Question: I have a horizontal list of images in my android application. But the problem is some of the images seems to not follow the layout I've defined in my xml. Like this:

my layouts look like this:
'''
<LinearLayout xmlns:android="http://schemas.android.com/apk/res/android"
android:layout_width="match_parent"
android:layout_height="match_parent"
android:background="@drawable/back_shop_list"
android:orientation="horizontal">
<com.devsmart.android.ui.HorizontalListView
android:id="@+id/shop_hlist_view"
android:layout_width="match_parent"
android:layout_height="match_parent"
android:paddingLeft="5dp"
android:paddingRight="5dp"
android:scrollX="1dp"
android:scrollY="1dp"
android:overScrollMode="always" >
</com.devsmart.android.ui.HorizontalListView>
</LinearLayout>
'''
then my
'''
<LinearLayout xmlns:android="http://schemas.android.com/apk/res/android"
android:layout_width="match_parent"
android:layout_height="match_parent"
android:orientation="vertical"
android:translationY="200dp" >
<FrameLayout
android:id="@+id/framelayout"
android:layout_height="wrap_content"
android:layout_width="wrap_content"
android:layout_gravity="center"
android:orientation="vertical"
android:paddingLeft="8dp"
android:paddingRight="8dp" >
<ImageView
android:id="@+id/img"
android:clickable="true"
android:adjustViewBounds="true"
android:layout_width="360dp"
android:layout_height="360dp" />
<ProgressBar
android:id="@+id/img_progress"
style="?android:attr/progressBarStyleLarge"
android:layout_width="wrap_content"
android:layout_height="wrap_content"
android:indeterminate="true"
android:translationY="150dp"
android:translationX="140dp" />
</FrameLayout>
<TextView
android:id="@+id/labelText"
android:layout_width="fill_parent"
android:layout_height="wrap_content"
android:translationX="10dp"
android:textColor="#dc6800"
android:textSize="16sp"
android:textStyle="bold" />
<!-- Description label -->
<TextView
android:id="@+id/desc"
android:layout_width="fill_parent"
android:layout_height="wrap_content"
android:translationX="10dp"
android:textColor="#acacac"
android:paddingBottom="2dip">
</TextView>
</LinearLayout>
'''
My guess is that the size of my image is lesser than what my ImageView layout_width and height. Or I dont really know what causes this problem.
But any help will do, please. Thanks.
EDIT: What I really wanted is that if the image is like image 4 and image 5, it should not have those spaces. I've tried getting the size of the image from my ImageLoader then set the layout parameters height and width in there while images are loaded. But it looked worse.
Are there other ways in which i can dynamically adjust my ImageView if ever the images are like image 4 and 5?
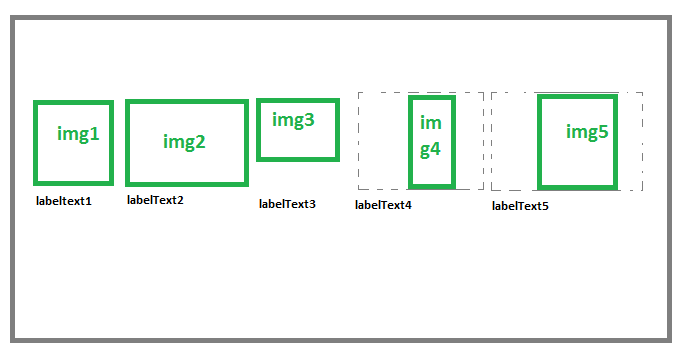
Answer: ## If actually you want to make the image occupy the desired space
try adding this image View property to your ImageView
You can try others I usually use 'fitXY' out of the predefined list you will get there in XML Layout
'''
android:scaleType="fitXY"
'''
so as to make this property work we also need
'''
android:adjustViewBounds="true"
'''
that you have already added in your case
## If actually you want to avoid on blank spaces and let the image occupy as much space as it want
In my layout I am using two image views to show a demo
'''
<?xml version="1.0" encoding="utf-8"?>
<LinearLayout xmlns:android="http://schemas.android.com/apk/res/android"
android:id="@+id/ll_numbers"
android:layout_width="match_parent"
android:layout_height="match_parent"
android:layout_alignLeft="@+id/tv_numbers"
android:layout_below="@+id/tv_numbers"
android:layout_marginTop="5dip"
android:layout_marginRight="10dip"
android:orientation="vertical">
<ImageView
android:id="@+id/textView1"
android:layout_width="200dip"
android:layout_height="200dip"
android:src="@drawable/desert"/>
<ImageView
android:id="@+id/textView2"
android:layout_width="200dip"
android:layout_height="200dip"
android:background="@drawable/desert"/>
</LinearLayout>
'''
ImageView 1 is assigning image as using 'android:src="@drawable/desert"'
and below is the result as you can notice that it is showing arround it.

ImageView2 is assigning image as using 'android:background="@drawable/desert"'
and below is the result as you can notice that it is showing no arround it.

Or try using these attributes to make it possible
'''
android:maxHeight=""
android:maxWidth=""
android:minHeight=""
android:minWidth=""
'''